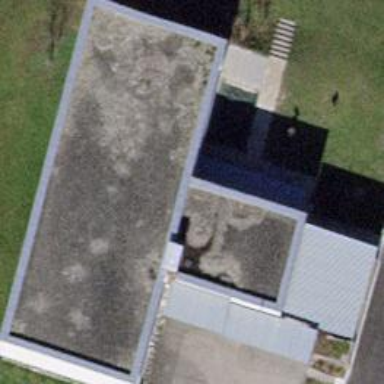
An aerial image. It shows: Kindergarten building.